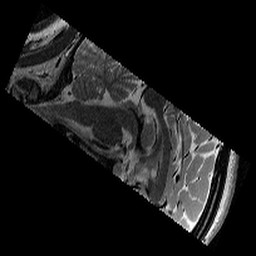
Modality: T2w
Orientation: sagittal
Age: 12
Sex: female
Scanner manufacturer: siemens
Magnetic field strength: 3 T
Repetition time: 9.23 s
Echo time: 0.067 s